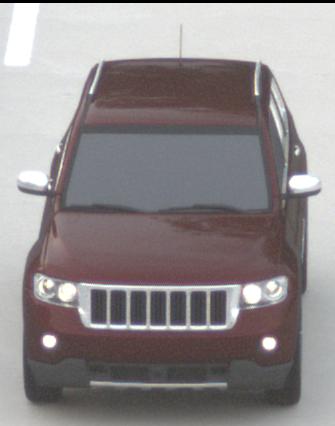
Make: Jeep
Model: Grand Cherokee
Detailed model: WK2
Model produced from: 2010
Model produced until: 2021
Doors: 5
Color: red
Road condition: dry road
Daytime: sunrise or sunset
Contrast: low contrast